Question: I have a List of custom objects that I want to throw into a DataGridView on my form. The objects are parsed from an Excel spreadsheet. I tried doing my parse, and then setting the 'DataGridView.DataSource' but no dice- it always displays a grey box!
'''
public Critr()
{
InitializeComponent();
pLogSheet = LogParser.ParseExcelLog("C:\working.xlsx");
}
private void Critr_Load(object sender, EventArgs e)
{
dgvLogEntries.AutoGenerateColumns = true;
dgvLogEntries.DataSource = pLogSheet.Entries;
}
'''
When I debug, I can see that my 'pLogSheet.Entries' is in fact being filled, it has three rows of data.

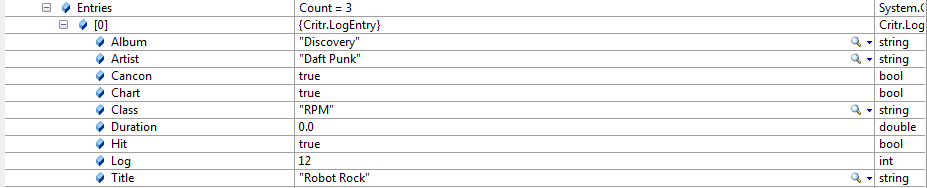
Answer: My class set-up was faulty. The class' fields are not recognized by the 'DataGridView', but properties are. So I converted my fields to properties and it worked great!
'''
class LogEntry
{
public string foo;
public string bar;
public string fooP { get { return foo; } }
public string barP { get { return bar; } }
}
'''